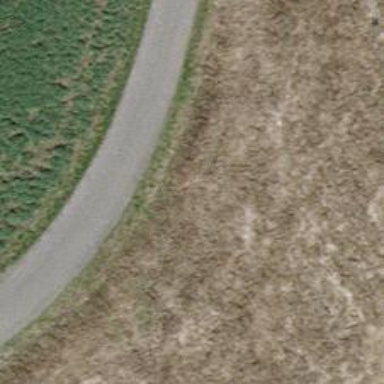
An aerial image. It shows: Paved residential road.